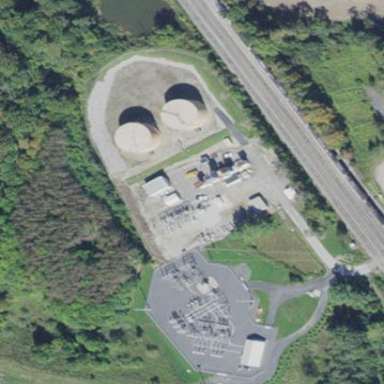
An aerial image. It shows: Substation with power facilities.